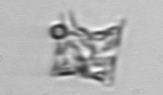
Label: Eucampia